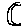
Label: moon